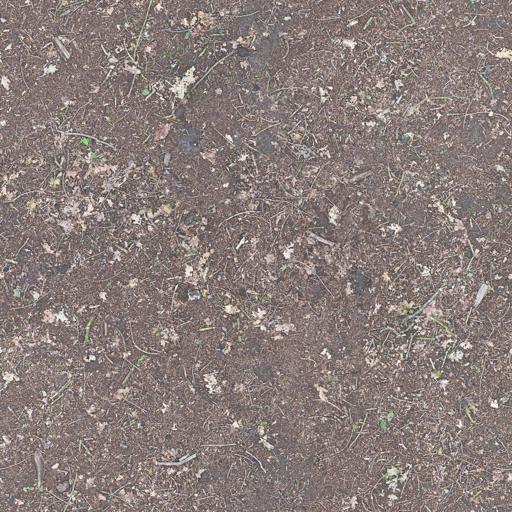
Tags: branches dirt dirty forest ground leaf leaves sticks